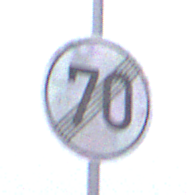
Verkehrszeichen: EndeGeschwindigkeit70
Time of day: MorningAfternoon
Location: Outdoor (RoadRail)
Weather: Overcast
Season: NotSpecified
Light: Natural